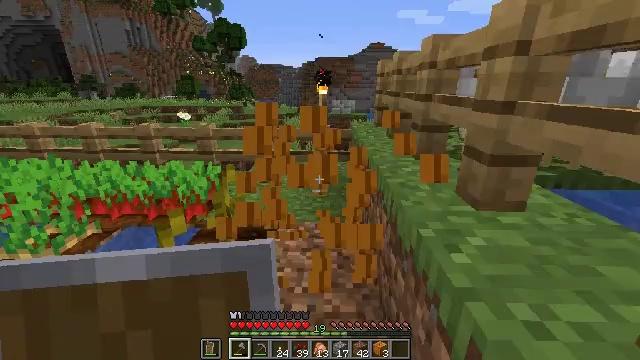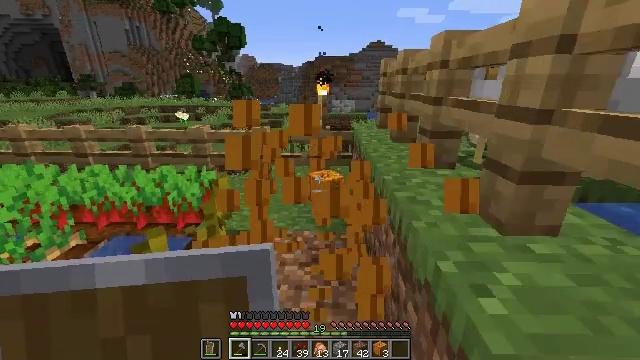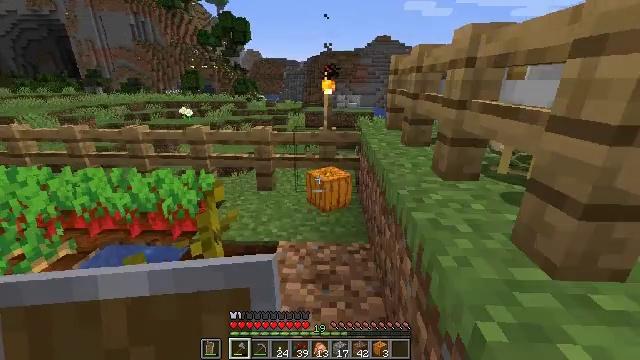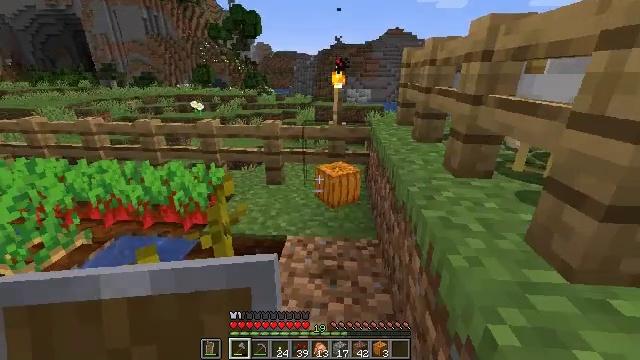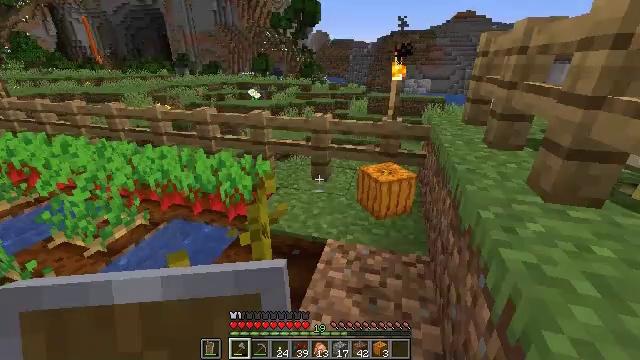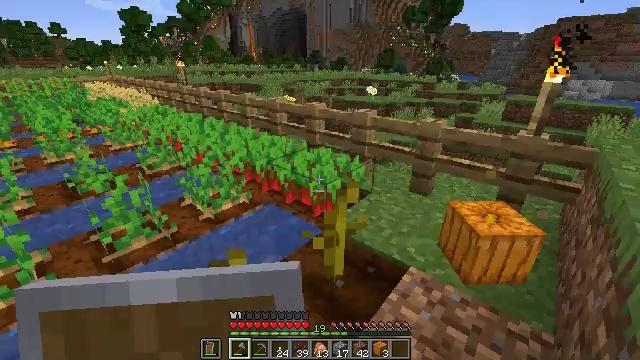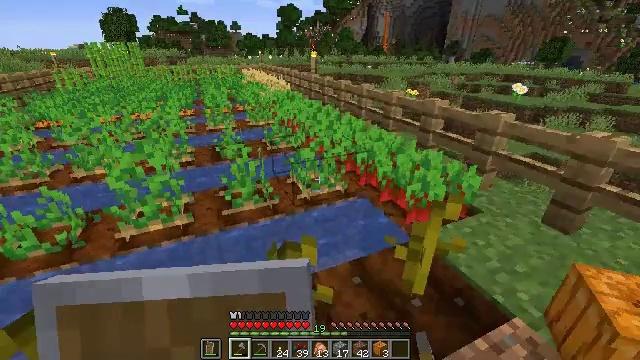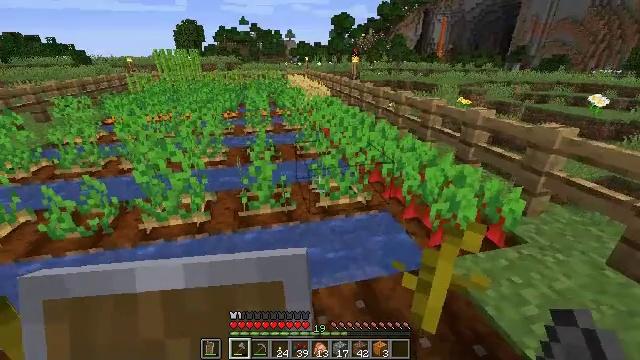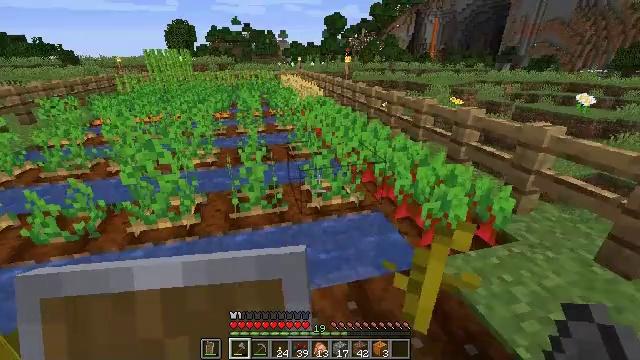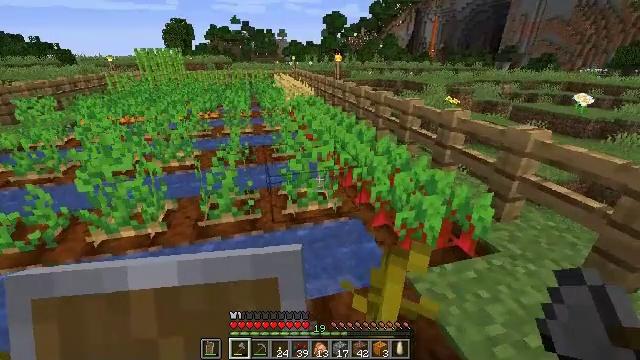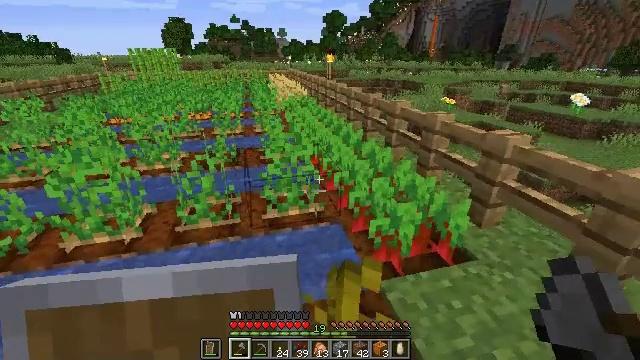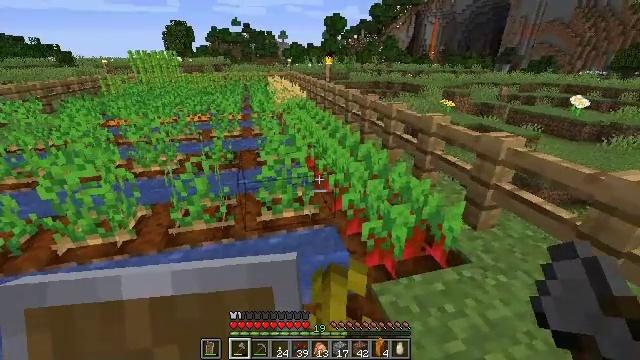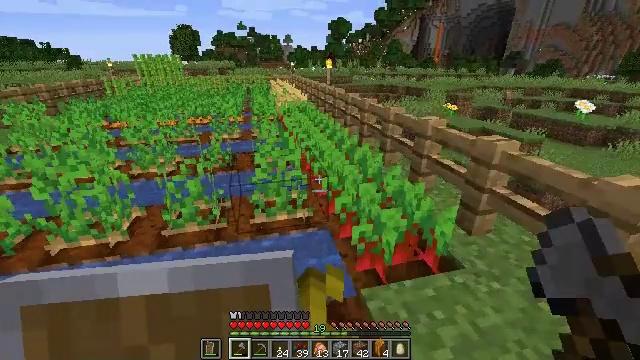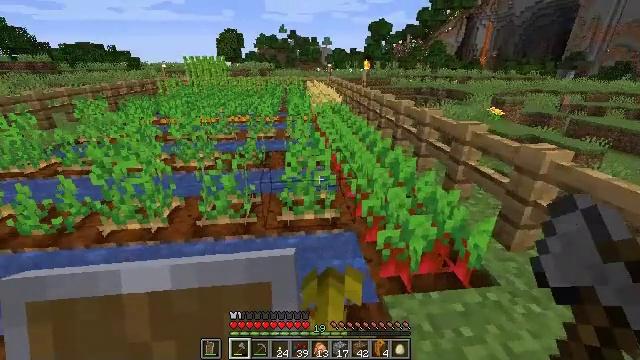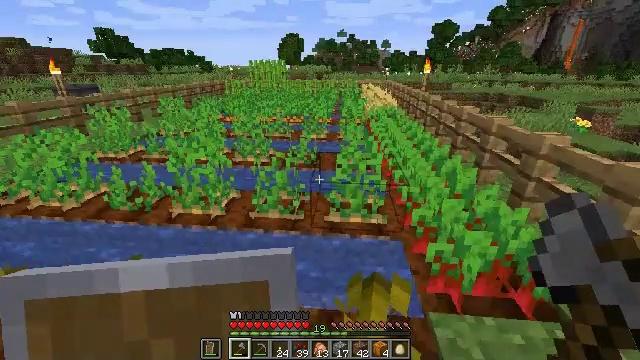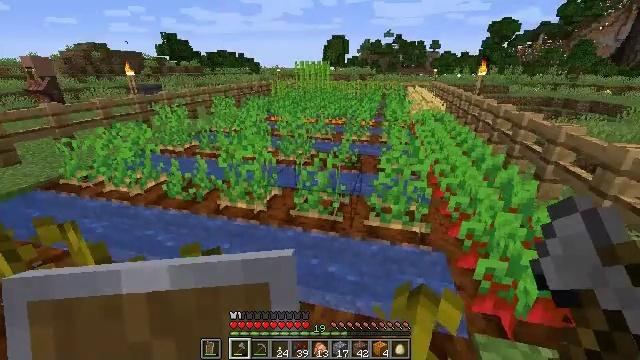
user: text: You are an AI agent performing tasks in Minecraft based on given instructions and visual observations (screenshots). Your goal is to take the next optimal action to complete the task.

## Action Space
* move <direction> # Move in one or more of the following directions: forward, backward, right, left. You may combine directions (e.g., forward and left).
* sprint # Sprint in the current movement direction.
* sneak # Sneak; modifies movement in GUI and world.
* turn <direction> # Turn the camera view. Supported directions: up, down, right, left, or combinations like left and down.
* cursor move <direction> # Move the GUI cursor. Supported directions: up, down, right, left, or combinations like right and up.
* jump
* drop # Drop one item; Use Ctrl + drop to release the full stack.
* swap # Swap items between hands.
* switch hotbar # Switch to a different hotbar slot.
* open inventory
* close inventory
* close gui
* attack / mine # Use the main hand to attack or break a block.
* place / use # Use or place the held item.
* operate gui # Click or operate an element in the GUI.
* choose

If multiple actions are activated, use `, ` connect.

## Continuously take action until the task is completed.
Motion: motion action
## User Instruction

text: Collect sugar cane near water sources.
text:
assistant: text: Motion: move forward, attack / mine
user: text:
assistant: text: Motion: move forward, turn left, attack / mine
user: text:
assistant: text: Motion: move forward, turn left and down
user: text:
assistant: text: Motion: move forward and move right, turn left and down
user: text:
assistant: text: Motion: move forward and move right, turn left
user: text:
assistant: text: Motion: move forward and move right, turn left and down
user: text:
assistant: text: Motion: move forward and move right, turn left and up
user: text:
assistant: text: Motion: move forward and move right, turn right
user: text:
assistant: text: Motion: move right
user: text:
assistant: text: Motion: move right
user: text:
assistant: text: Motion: no_op
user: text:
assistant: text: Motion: no_op
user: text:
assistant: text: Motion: turn left
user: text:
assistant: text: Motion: move left, turn left
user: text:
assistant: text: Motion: move left, turn left
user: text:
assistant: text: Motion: move left, turn left
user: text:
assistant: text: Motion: move left, turn left
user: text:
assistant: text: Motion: move left
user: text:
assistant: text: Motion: move left
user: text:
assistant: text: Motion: move left
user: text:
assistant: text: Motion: move left
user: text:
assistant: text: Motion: move left
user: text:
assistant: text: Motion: move left, turn right and down
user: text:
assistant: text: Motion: turn right and down
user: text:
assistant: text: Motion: turn right
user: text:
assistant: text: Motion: no_op
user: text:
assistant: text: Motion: no_op
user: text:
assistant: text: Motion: move left
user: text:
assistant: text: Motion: move left
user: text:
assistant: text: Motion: move left